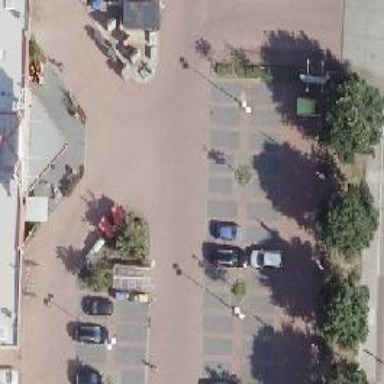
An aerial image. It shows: Road serving as parking aisle.